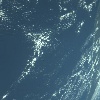
Label: water